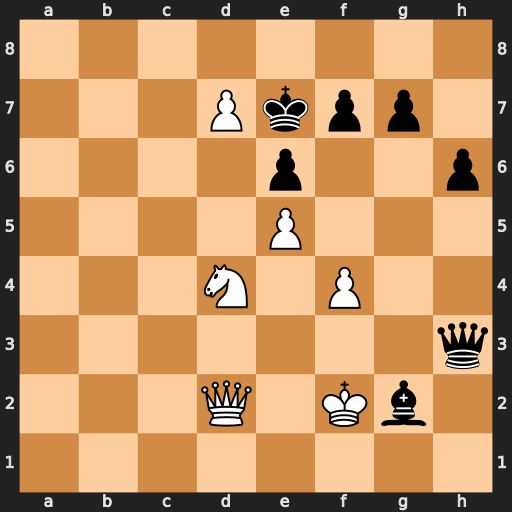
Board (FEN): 8/3Pkpp1/4p2p/4P3/3N1P2/7q/3Q1Kb1/8
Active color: w
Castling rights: -
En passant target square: -
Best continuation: Nc6+ Bxc6 d8=Q#